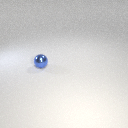
small blue metal sphere